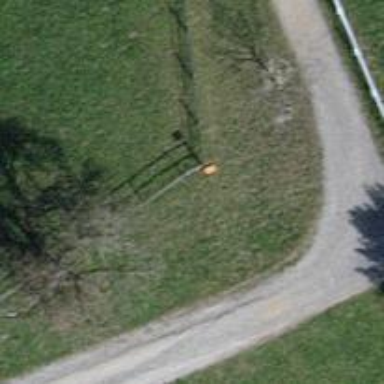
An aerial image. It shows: Marker pipeline attached to support pole.